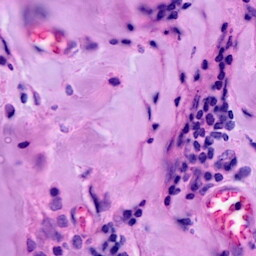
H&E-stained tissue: Breast